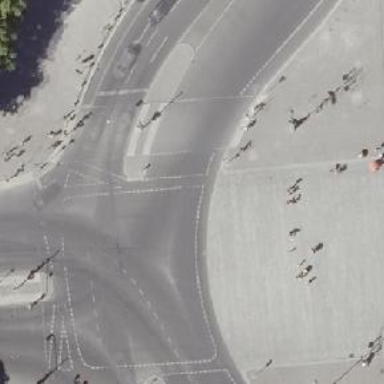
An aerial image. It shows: Footway that serves as traffic island.